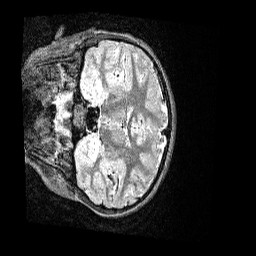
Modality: T2w
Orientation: coronal
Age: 8
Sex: female
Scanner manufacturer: siemens
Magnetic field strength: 3 T
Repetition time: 3.2 s
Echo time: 0.479 s